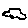
Label: car